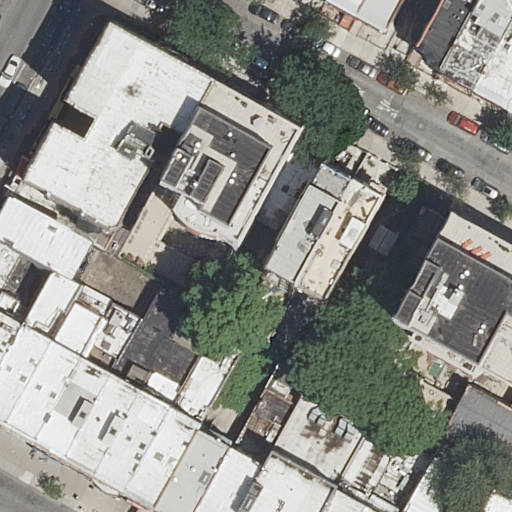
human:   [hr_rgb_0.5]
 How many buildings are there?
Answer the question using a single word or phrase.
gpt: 33

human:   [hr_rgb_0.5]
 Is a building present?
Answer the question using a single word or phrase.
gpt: yes

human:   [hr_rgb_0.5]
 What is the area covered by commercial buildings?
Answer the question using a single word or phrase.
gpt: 0m2

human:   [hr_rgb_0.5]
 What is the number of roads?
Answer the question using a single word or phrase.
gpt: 2

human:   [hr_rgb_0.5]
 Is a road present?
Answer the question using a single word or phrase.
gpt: yes

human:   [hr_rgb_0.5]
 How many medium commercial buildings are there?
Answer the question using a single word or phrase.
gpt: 0

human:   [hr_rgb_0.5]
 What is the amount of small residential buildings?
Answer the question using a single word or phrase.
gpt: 12

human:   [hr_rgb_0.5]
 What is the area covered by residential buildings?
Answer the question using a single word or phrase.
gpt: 5280m2

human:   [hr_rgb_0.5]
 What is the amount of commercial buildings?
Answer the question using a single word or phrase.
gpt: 0

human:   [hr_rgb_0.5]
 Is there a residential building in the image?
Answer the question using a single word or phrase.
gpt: yes

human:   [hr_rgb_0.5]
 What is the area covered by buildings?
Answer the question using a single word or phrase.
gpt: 5280m2

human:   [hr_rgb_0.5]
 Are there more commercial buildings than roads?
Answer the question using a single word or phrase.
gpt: no

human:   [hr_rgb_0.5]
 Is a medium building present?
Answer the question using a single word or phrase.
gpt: yes

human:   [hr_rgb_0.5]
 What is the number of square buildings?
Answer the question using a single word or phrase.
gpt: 0

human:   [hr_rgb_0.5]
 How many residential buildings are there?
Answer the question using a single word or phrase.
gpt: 33

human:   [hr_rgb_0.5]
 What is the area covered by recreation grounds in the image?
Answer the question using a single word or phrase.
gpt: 0m2

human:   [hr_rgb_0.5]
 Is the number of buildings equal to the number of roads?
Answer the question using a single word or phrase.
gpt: no

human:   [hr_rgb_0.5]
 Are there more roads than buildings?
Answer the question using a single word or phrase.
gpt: no

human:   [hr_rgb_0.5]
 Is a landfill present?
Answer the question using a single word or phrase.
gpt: no

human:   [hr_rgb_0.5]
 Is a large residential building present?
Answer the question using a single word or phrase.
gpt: yes

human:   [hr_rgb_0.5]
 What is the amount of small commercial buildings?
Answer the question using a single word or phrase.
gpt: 0

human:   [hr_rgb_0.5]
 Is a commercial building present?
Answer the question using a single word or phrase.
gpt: no

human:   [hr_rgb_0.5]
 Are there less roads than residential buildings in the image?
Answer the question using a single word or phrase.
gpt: yes

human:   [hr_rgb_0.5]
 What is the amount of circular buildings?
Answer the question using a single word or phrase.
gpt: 0

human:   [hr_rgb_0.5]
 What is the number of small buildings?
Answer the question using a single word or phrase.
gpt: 12

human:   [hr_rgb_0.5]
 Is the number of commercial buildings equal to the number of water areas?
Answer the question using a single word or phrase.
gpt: yes

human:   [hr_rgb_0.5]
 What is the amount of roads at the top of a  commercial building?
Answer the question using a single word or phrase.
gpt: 0

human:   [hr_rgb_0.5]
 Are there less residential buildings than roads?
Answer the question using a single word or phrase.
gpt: no

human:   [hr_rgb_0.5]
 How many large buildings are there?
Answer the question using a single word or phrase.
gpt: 1

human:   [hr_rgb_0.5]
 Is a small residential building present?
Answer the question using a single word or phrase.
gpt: yes

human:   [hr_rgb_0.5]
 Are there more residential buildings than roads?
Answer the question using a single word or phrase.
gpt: yes

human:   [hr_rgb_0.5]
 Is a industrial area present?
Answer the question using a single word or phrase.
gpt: no

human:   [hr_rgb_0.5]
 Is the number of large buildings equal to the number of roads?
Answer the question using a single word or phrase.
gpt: no

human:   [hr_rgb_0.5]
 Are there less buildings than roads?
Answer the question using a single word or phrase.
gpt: no

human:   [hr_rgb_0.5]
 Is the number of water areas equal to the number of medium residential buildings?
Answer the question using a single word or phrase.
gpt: no

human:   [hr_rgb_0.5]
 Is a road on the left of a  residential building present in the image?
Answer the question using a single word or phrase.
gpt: yes

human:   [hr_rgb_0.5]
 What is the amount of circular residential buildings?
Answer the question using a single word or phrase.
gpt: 0

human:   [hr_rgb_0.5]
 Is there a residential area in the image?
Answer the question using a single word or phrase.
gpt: no

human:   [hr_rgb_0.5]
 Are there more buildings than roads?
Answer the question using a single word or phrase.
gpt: yes

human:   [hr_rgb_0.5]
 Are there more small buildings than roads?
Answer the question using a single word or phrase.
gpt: yes

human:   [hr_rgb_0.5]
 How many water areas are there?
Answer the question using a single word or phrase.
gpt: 0

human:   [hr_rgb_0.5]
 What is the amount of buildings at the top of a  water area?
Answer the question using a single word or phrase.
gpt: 0

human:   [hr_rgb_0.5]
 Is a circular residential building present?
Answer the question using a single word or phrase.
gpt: no

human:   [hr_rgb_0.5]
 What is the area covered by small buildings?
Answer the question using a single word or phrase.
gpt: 518m2

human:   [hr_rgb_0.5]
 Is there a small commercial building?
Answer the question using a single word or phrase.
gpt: no

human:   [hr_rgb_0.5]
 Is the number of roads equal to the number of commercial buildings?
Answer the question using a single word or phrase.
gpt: no

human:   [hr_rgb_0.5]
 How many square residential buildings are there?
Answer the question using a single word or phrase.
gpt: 0

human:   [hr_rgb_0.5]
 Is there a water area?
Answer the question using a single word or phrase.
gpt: no

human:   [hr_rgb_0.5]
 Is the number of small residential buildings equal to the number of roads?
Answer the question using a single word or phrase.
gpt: no

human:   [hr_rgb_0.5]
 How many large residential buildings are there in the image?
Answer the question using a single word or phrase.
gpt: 1

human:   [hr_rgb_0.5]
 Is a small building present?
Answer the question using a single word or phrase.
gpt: yes

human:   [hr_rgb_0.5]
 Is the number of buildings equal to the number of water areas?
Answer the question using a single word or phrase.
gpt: no

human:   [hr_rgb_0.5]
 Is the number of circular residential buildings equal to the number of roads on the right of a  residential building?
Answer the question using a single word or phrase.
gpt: no

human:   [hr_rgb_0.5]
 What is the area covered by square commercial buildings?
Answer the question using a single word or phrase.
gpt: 0m2

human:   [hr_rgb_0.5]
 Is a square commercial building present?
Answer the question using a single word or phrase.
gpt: no

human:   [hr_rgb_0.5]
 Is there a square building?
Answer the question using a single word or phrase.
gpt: no

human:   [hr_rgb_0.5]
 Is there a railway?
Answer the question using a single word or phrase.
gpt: no

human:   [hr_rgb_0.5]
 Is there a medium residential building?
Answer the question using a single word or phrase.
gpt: yes

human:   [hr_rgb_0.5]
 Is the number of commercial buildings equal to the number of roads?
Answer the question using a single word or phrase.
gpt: no

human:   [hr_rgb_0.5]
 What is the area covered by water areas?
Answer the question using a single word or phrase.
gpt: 0m2

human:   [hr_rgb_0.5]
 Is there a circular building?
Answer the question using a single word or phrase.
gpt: no

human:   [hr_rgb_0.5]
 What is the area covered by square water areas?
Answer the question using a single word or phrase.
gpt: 0m2

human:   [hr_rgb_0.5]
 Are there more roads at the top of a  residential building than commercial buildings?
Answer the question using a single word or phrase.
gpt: yes

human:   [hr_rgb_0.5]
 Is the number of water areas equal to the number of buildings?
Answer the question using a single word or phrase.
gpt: no